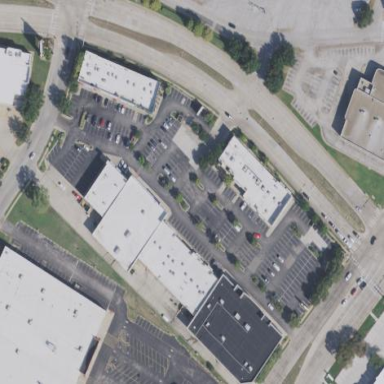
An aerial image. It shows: Retail building which is mall.